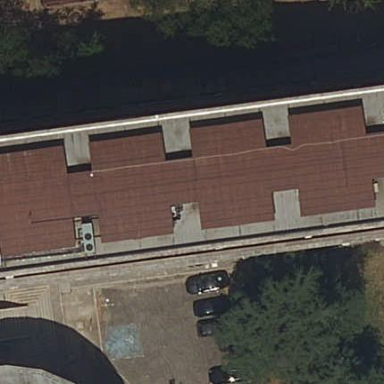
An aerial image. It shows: Part of building.